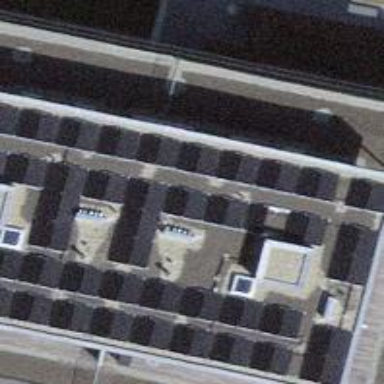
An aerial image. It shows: Solar power generator with photovoltaic panels.